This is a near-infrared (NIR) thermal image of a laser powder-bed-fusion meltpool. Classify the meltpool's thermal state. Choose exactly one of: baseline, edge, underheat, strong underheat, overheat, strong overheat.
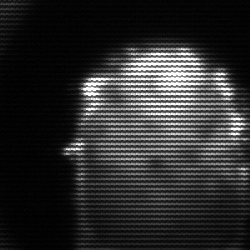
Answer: baseline